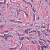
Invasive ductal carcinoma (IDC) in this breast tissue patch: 1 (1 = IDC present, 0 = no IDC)